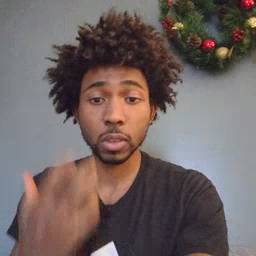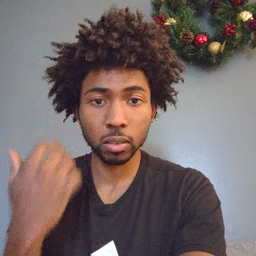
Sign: tiger